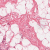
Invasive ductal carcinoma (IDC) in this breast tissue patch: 0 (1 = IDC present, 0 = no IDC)